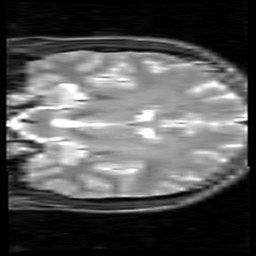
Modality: inplaneT2
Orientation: coronal
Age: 27
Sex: male